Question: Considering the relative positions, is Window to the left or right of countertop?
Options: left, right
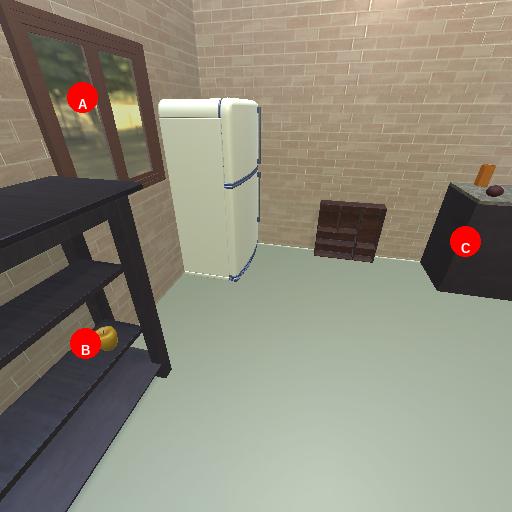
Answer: left